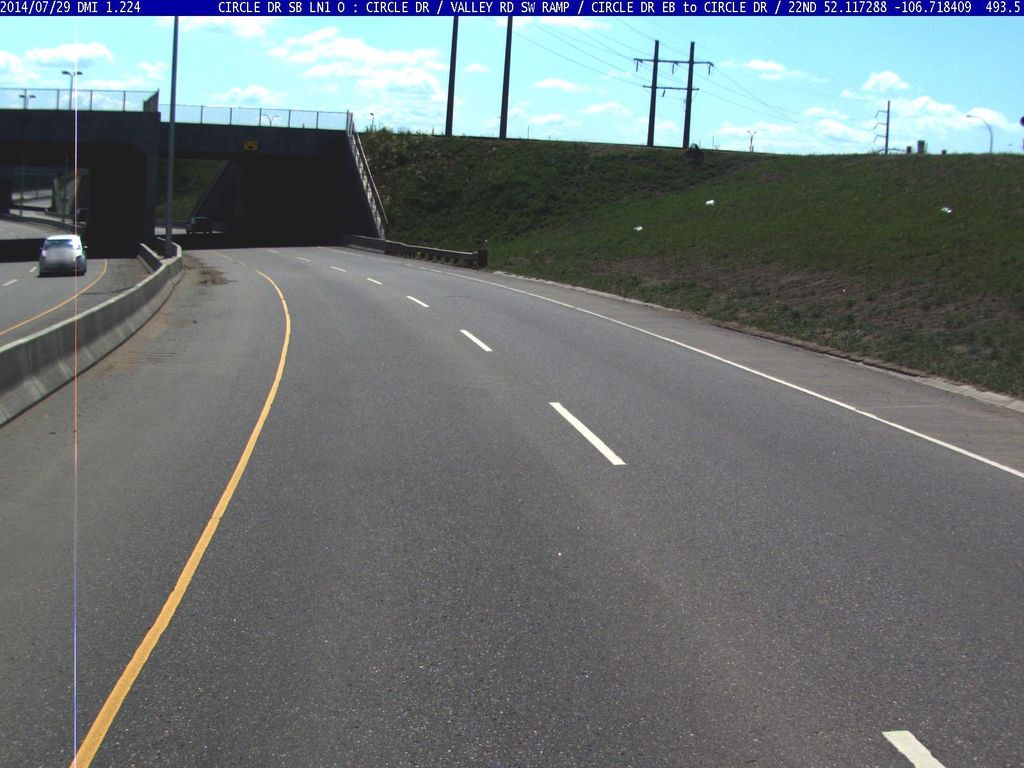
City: saskatoon